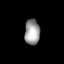
Tissue: lung
Cell type: Others
Senescence score: 0.2372
Nuclear area (px): 379
Mean DAPI intensity: 155.734